Interaction volume radius: 5 \u00c5
Interaction volume height: 10 \u00c5
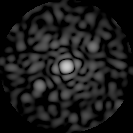
Disorder parameter: 0.8359